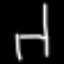
Label: chair